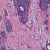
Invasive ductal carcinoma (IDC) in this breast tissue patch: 1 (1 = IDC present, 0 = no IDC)